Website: ulta-beauty
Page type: address-validator
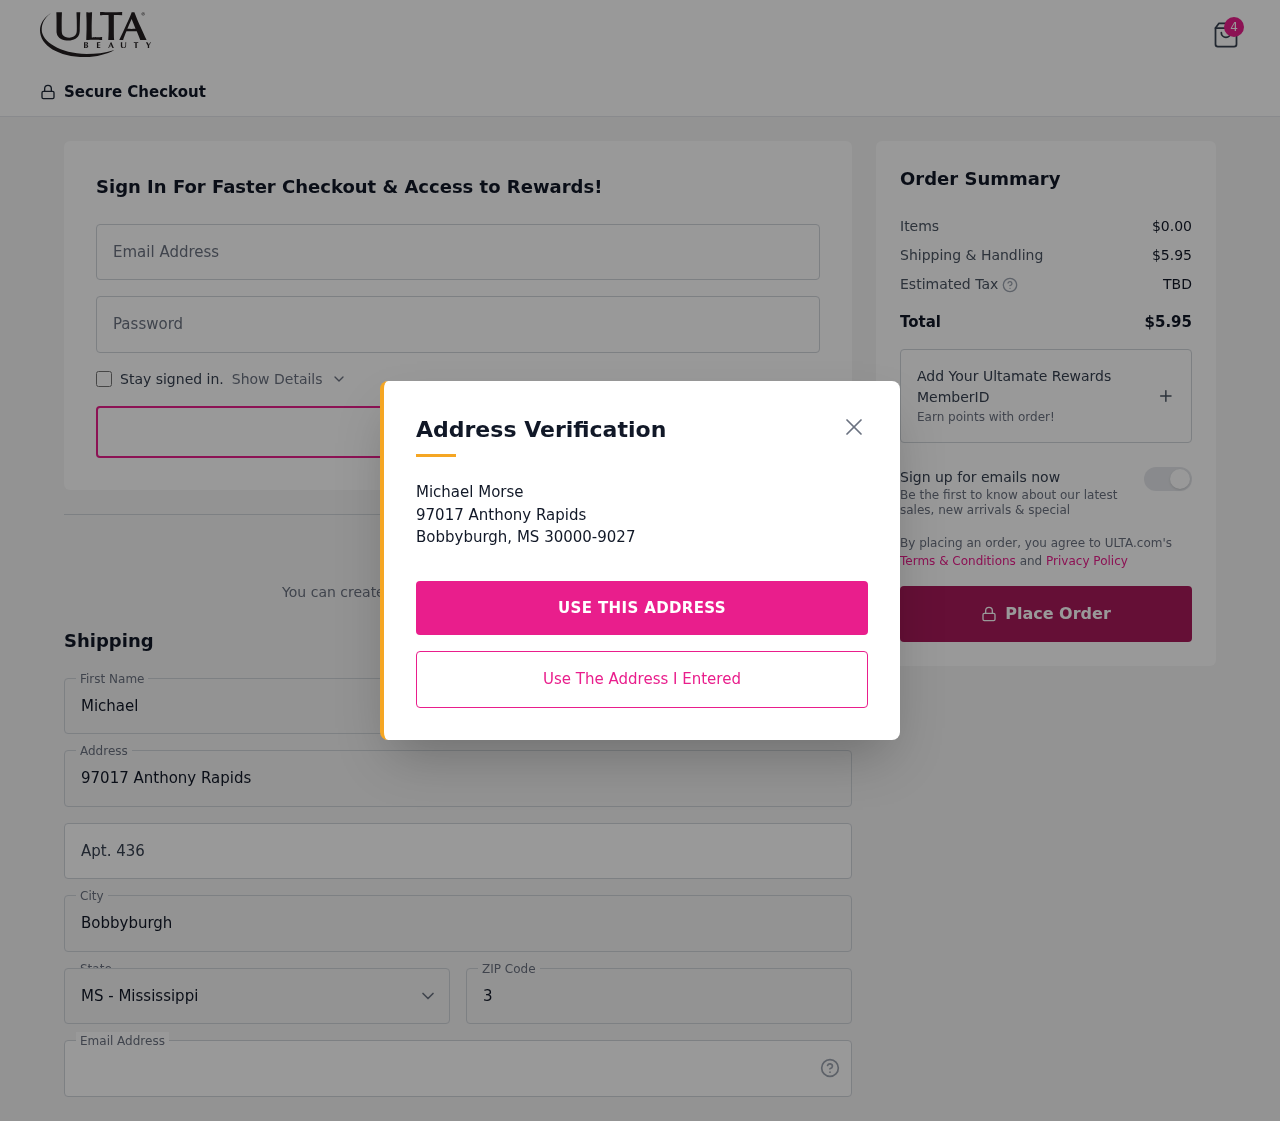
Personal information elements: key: PII_CITY
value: Bobbyburgh
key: PII_EMAIL
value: michael.morse@hotmail.com
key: PII_FIRSTNAME
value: Michael
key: PII_LASTNAME
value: Morse
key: PII_POSTCODE
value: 30000
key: PII_STATE_ABBR
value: MS
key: PII_STREET
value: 97017 Anthony Rapids
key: PII_STREET2
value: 97017 Anthony Rapids
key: PII_STREET2
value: Apt. 436
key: PII_FULLNAME2
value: Michael Morse
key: PII_CITY2
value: Bobbyburgh
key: PII_STATE_ABBR2
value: MS
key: PII_POSTCODE_FULL
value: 30000
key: PII_POSTCODE_EXT
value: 9027
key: PII_POSTCODE_NUMERIC
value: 30000
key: PII_POSTCODE_EXT_NUMERIC
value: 9027
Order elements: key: ORDER_NUM_ITEMS
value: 4
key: ORDER_SUBTOTAL
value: $0.00
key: ORDER_SHIPPING_COST
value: $5.95
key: ORDER_TOTAL
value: $5.95